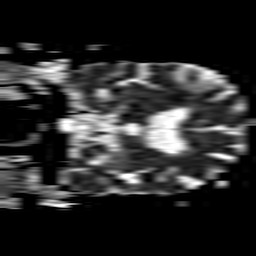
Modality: ADC
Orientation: coronal
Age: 82
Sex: male
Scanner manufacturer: philips
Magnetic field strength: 1.5 T
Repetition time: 3.409 s
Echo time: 0.06922 s